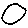
Label: circle